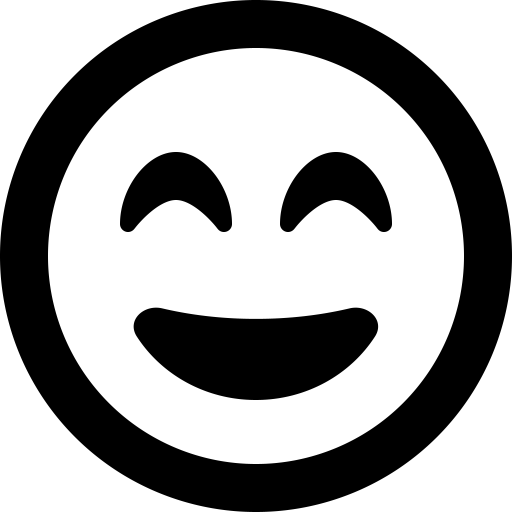
Tags: icon, FontAwesome, fa-icon, outline, face, grin, beam